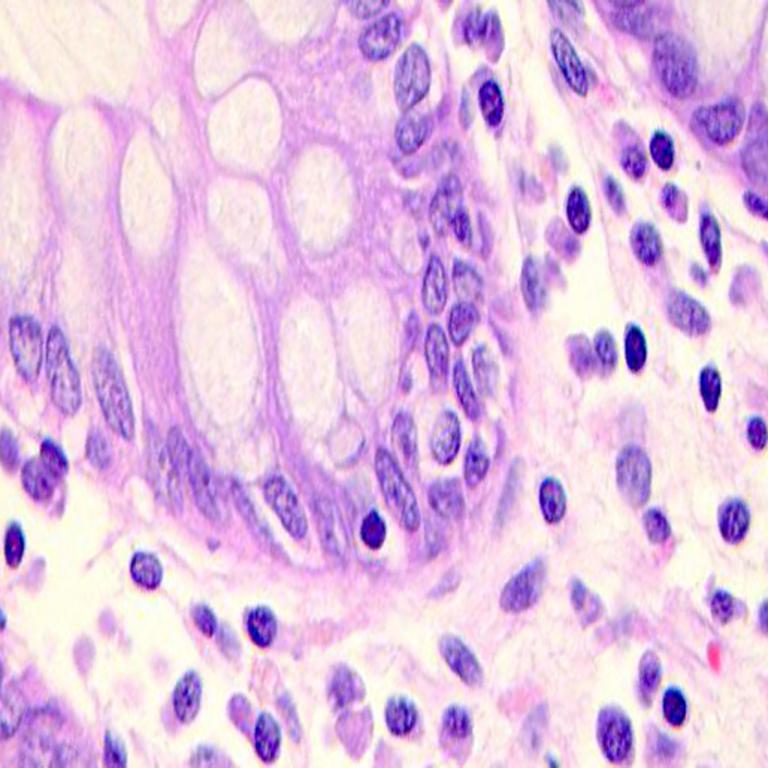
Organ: colon
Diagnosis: benign